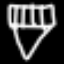
Label: diamond